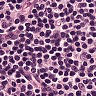
Metastatic tissue present: no